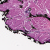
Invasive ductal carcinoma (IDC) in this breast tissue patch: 0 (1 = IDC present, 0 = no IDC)